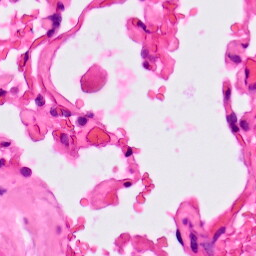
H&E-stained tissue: Lung